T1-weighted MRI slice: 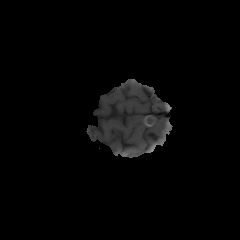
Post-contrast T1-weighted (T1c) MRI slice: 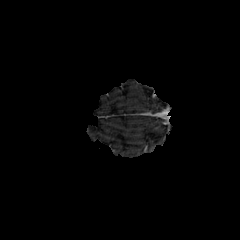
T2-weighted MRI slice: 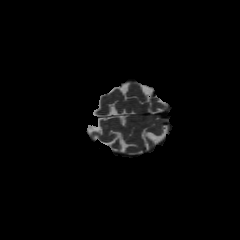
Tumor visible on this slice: no